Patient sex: M
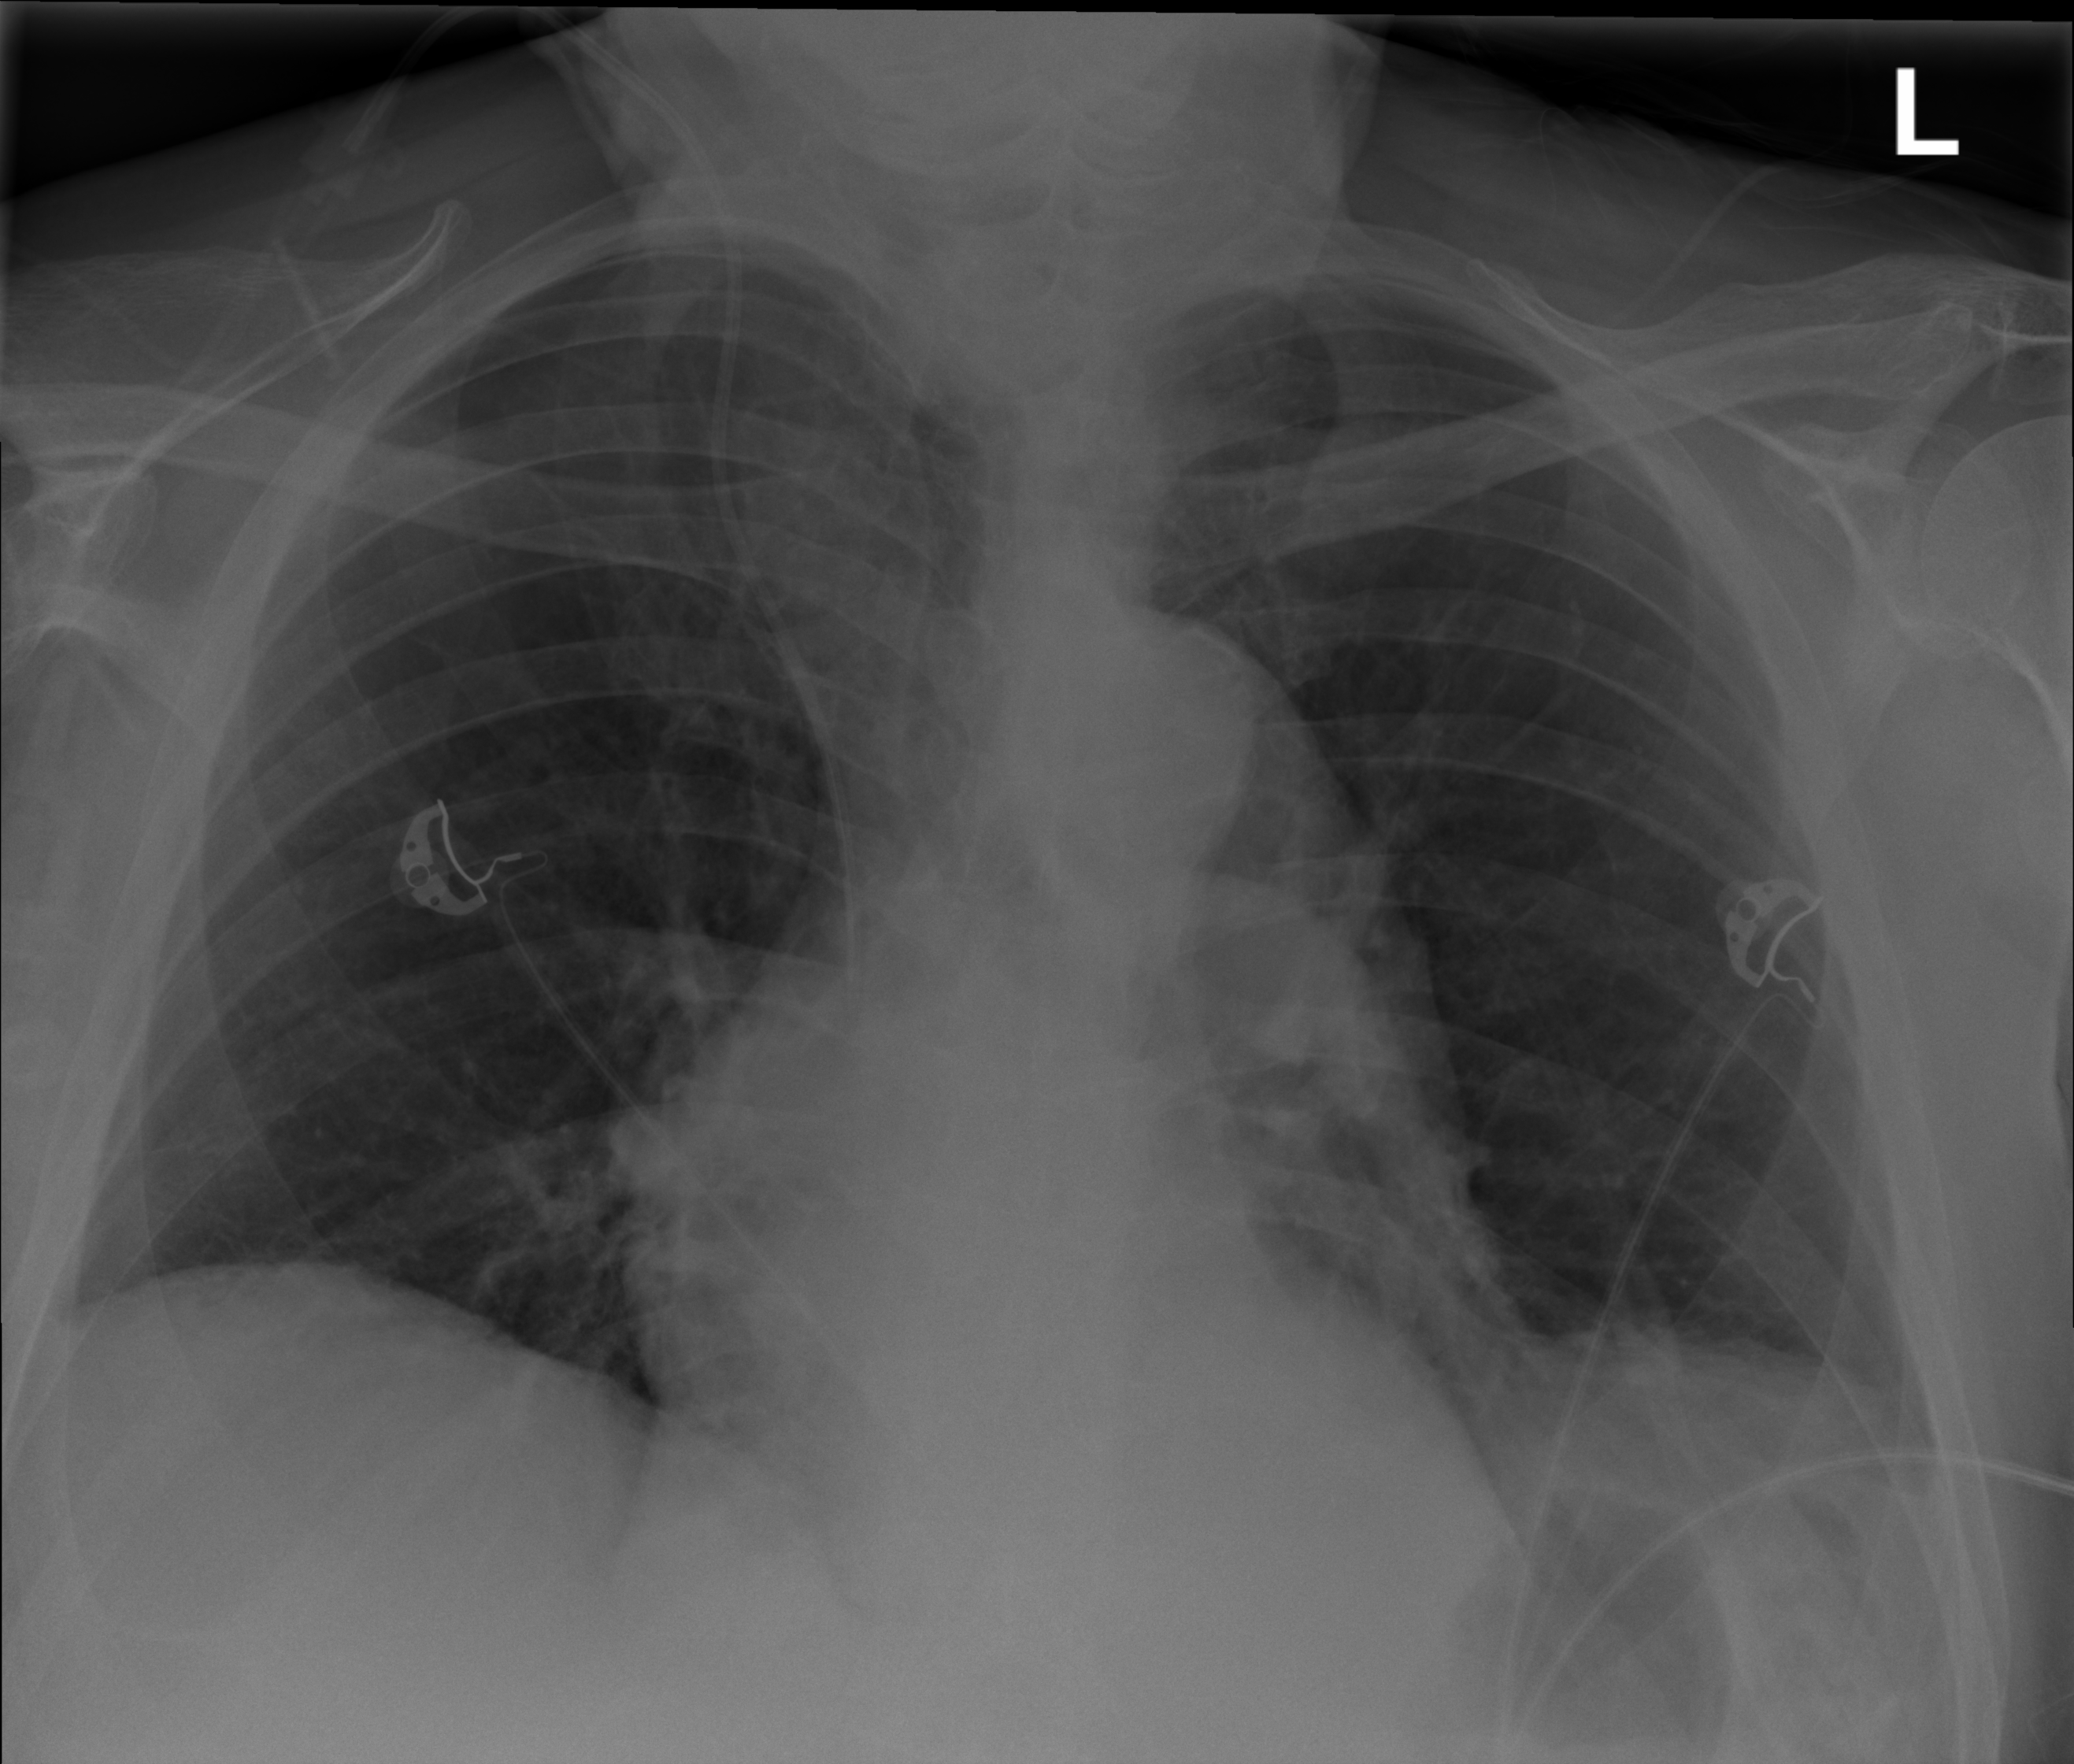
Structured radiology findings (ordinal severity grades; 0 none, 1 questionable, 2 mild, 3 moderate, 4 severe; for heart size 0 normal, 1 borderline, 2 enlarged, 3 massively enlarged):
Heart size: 1
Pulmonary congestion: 0
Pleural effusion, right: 0
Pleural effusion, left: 2
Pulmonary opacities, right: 0
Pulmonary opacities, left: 0
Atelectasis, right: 0
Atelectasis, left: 2